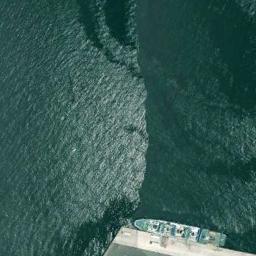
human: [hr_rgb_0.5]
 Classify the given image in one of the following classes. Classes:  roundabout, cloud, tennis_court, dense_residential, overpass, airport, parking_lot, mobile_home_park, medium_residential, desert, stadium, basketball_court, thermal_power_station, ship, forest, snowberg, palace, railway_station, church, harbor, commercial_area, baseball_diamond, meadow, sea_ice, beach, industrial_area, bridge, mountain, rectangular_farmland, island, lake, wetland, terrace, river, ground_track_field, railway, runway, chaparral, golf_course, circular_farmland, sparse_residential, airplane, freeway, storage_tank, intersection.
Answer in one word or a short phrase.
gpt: ship